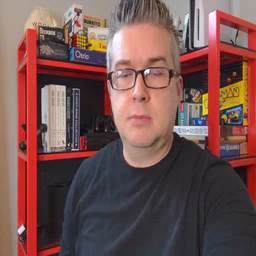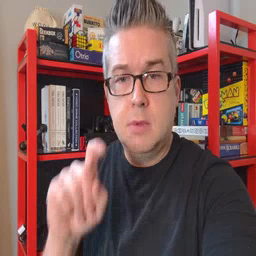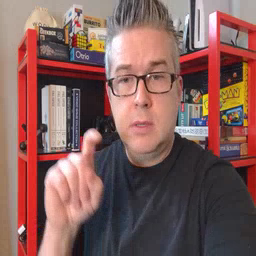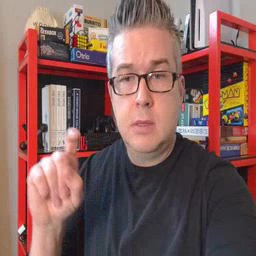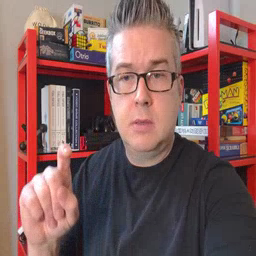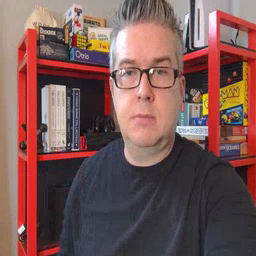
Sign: closet